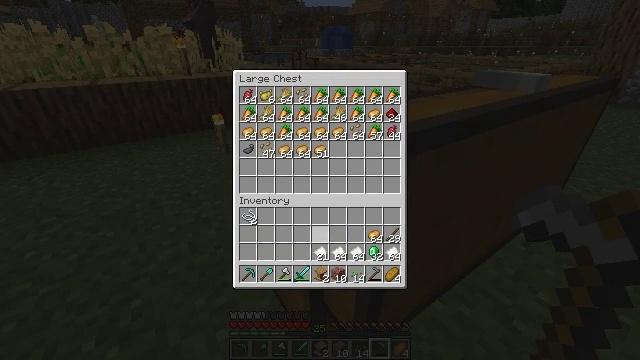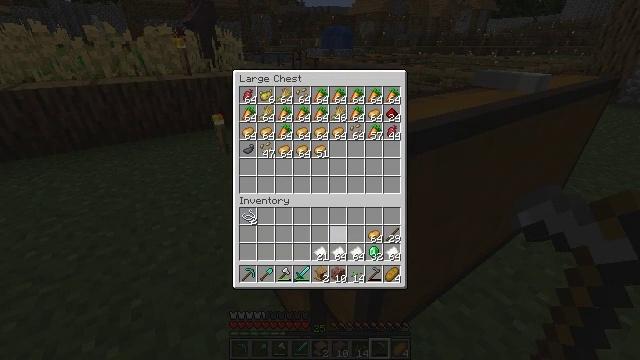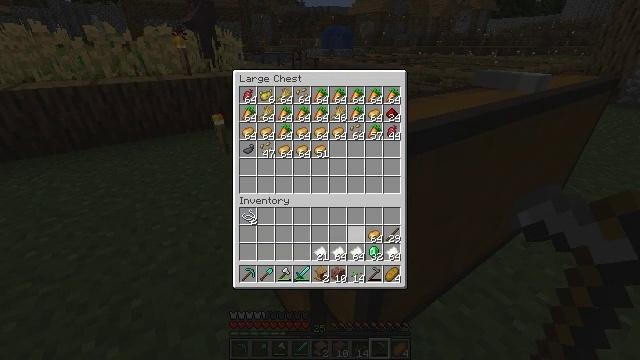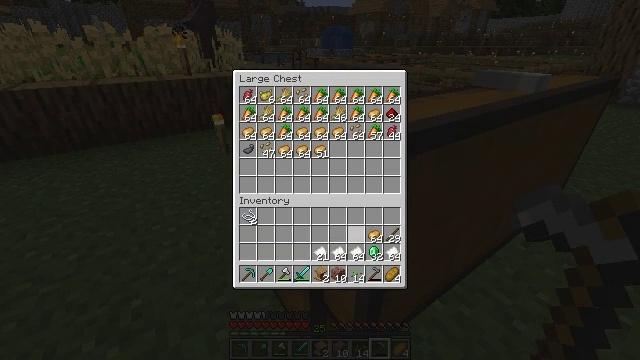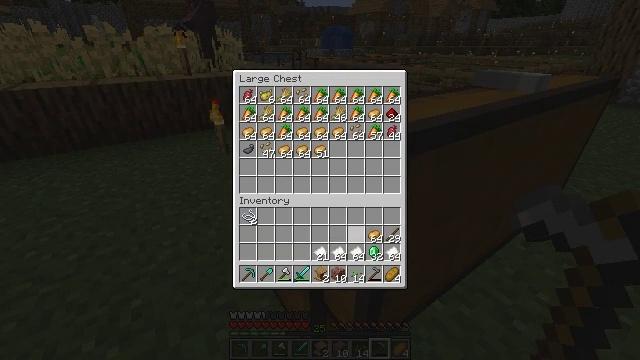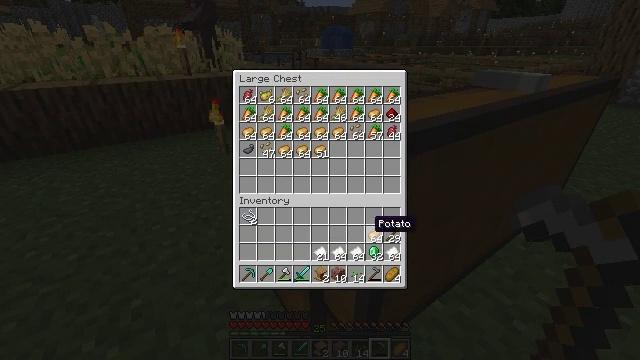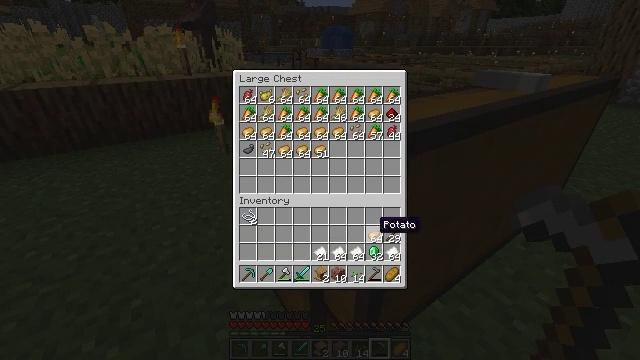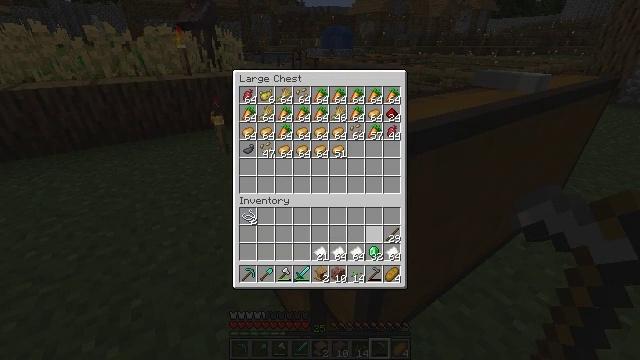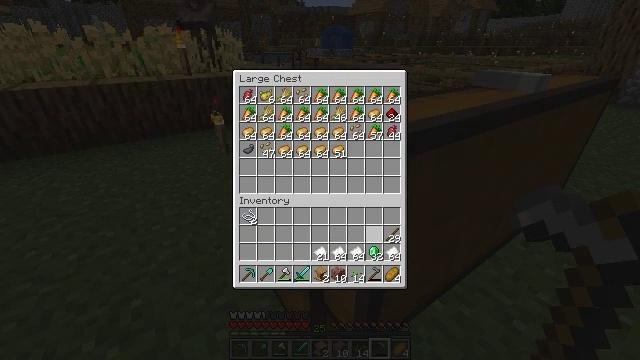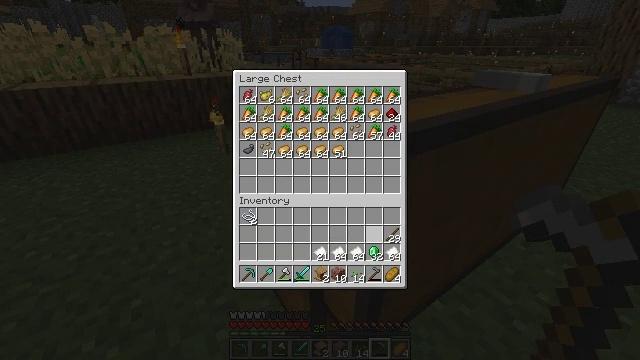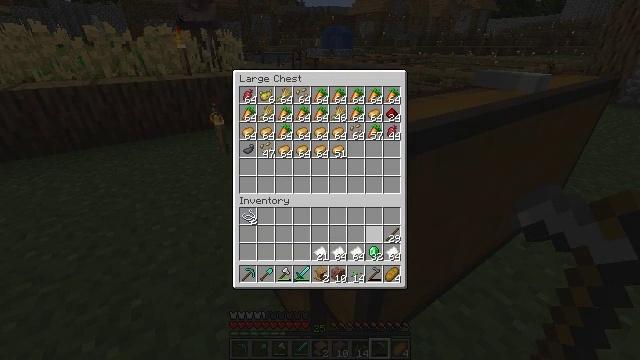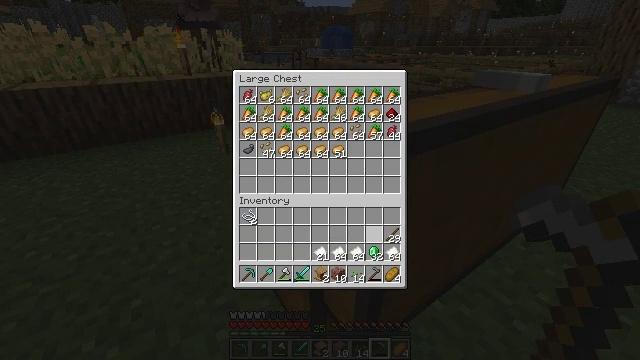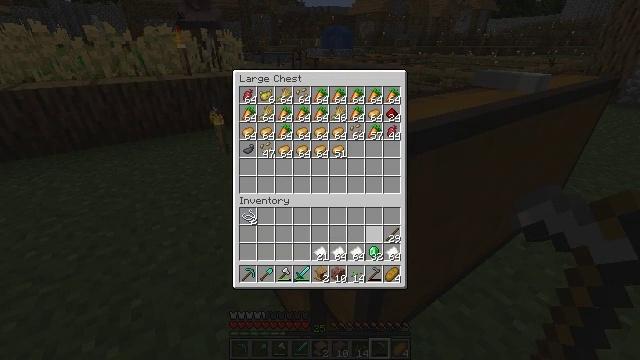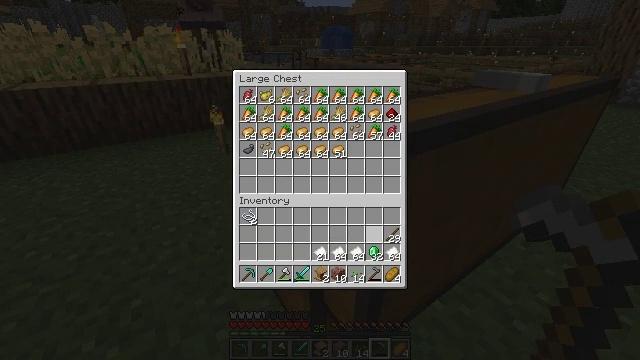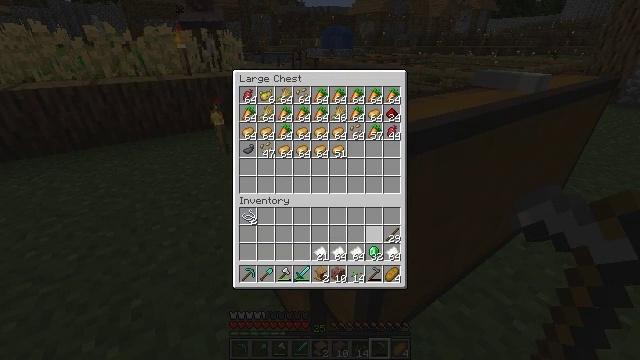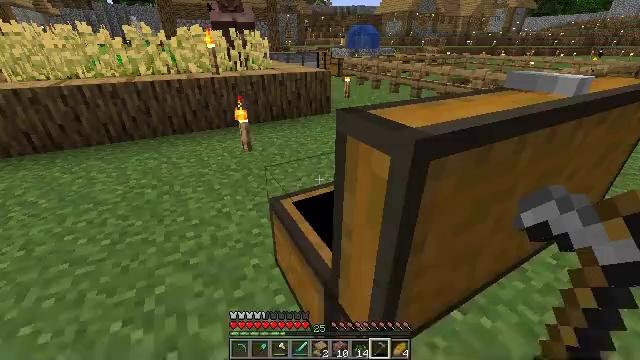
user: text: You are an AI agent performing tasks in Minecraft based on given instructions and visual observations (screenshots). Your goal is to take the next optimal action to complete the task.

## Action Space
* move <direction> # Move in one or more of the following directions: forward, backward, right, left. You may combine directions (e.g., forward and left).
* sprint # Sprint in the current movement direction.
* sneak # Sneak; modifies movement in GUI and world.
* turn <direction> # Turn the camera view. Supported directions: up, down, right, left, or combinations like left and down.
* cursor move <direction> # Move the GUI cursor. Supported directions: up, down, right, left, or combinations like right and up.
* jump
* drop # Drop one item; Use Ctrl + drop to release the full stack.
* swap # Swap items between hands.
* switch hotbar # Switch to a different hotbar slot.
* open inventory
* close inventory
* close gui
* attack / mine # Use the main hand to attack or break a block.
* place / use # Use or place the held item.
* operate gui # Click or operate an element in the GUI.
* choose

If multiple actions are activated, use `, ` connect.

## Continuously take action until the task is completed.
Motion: motion action
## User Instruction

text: Break the potato plant to gather potatoes.
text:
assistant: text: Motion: sneak, cursor move right
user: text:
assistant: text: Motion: sneak, cursor move right
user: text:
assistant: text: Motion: sneak
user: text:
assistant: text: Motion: sneak
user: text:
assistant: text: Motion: sneak
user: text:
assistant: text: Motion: sneak
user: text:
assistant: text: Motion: sneak, choose
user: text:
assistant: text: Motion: sneak, choose
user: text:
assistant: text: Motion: sneak, choose
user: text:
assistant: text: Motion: sneak
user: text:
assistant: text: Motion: sneak
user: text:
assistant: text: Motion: sneak
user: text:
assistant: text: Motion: sneak
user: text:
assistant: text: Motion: no_op
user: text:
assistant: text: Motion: cursor move left
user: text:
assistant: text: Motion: turn left and up, close gui
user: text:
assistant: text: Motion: turn left and up
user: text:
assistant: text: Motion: turn left and up
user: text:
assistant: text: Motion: turn left and up
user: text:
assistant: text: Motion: turn left and up
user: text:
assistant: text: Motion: no_op
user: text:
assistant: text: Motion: no_op
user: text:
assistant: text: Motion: no_op
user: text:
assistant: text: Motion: no_op
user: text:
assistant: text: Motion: move forward, turn right and up
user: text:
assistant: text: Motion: move forward, turn left
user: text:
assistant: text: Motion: move forward, turn left
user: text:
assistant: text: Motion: move forward, turn left and down
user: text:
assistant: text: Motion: move forward, turn left
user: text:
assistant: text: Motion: move forward, turn left